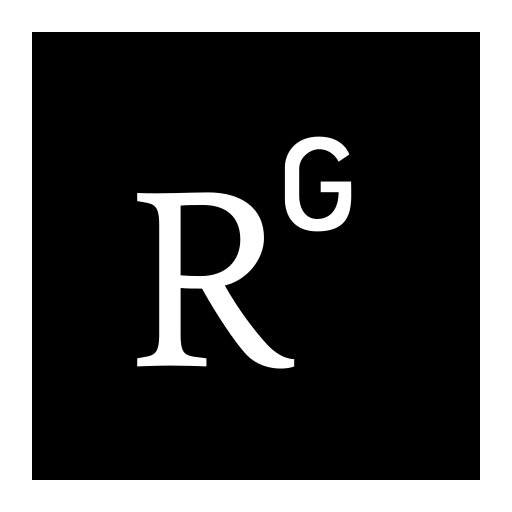
Tags: icon, FontAwesome, fa-icon, brand, researchgate